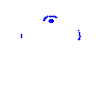
Particle: electron